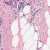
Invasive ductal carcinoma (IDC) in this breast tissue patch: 1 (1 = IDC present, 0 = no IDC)